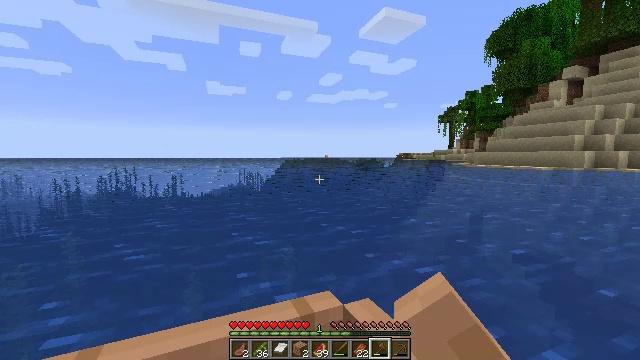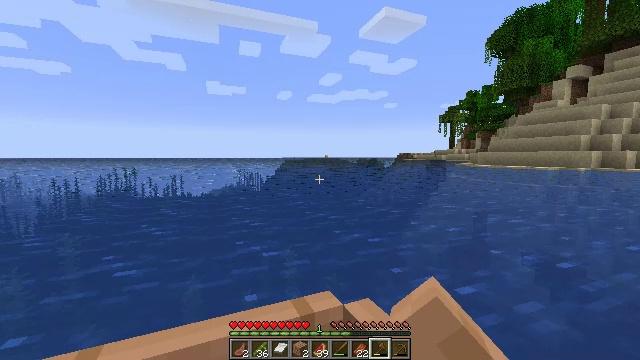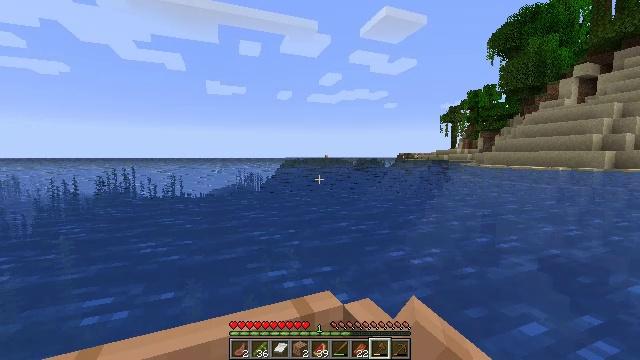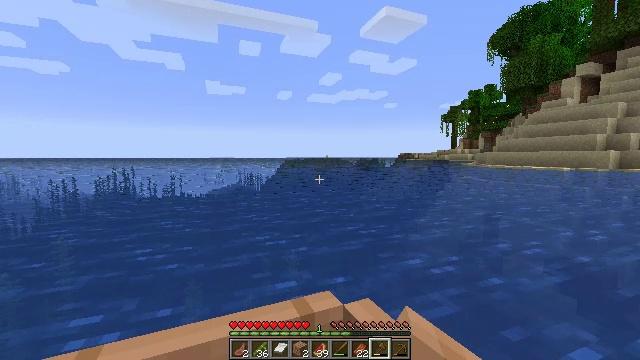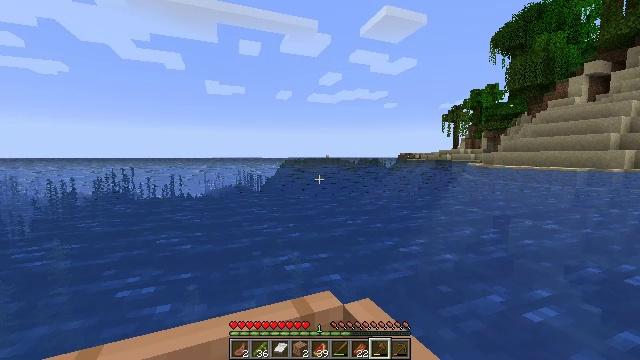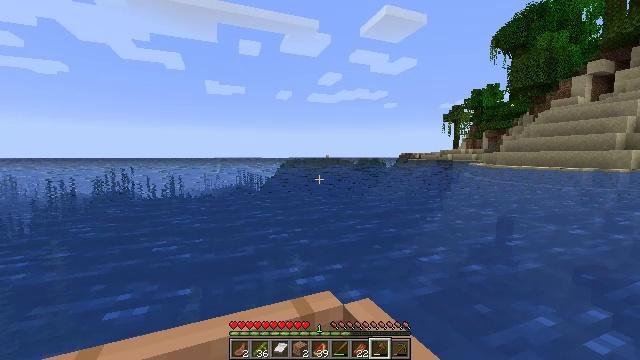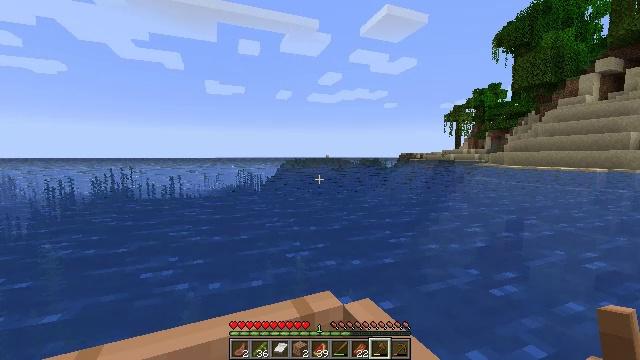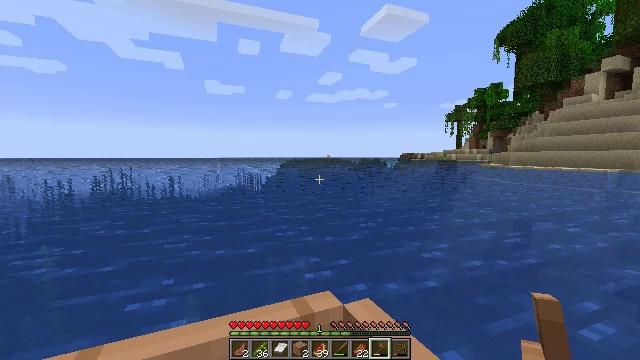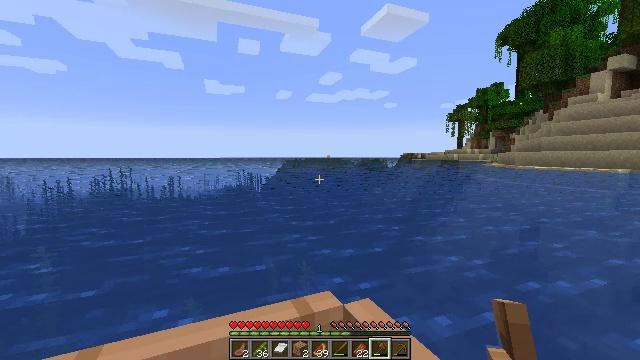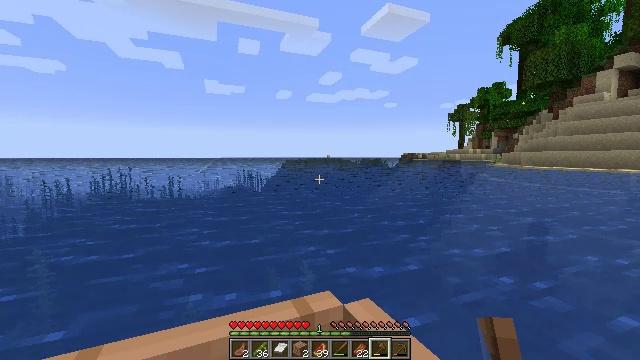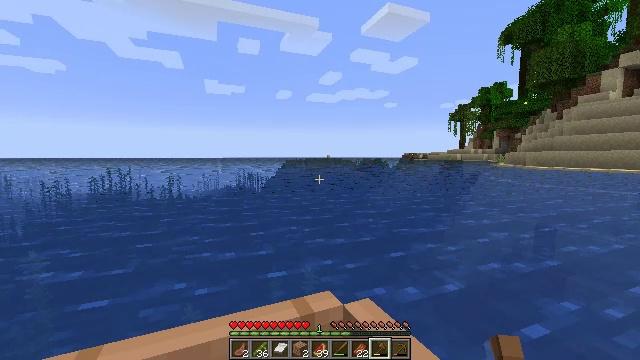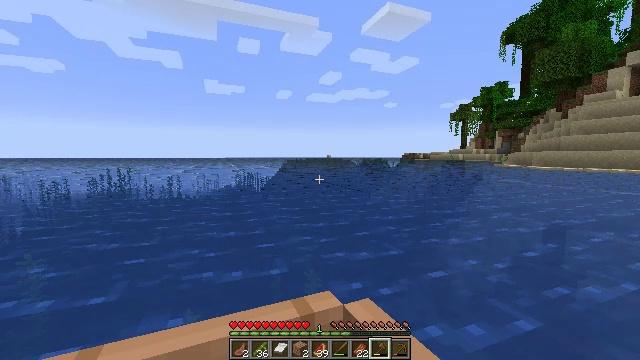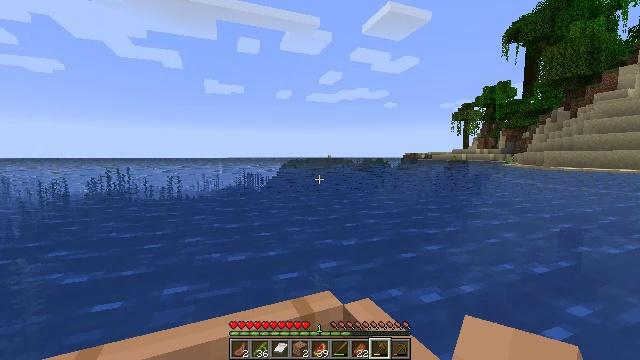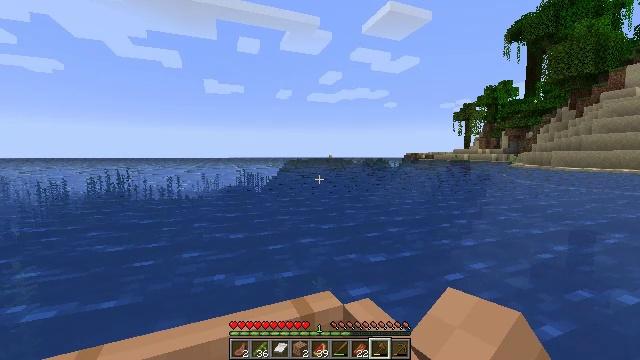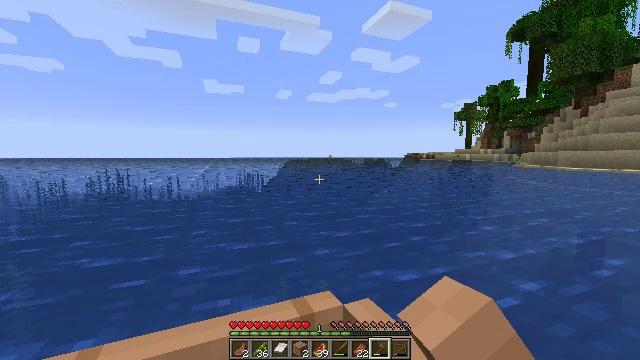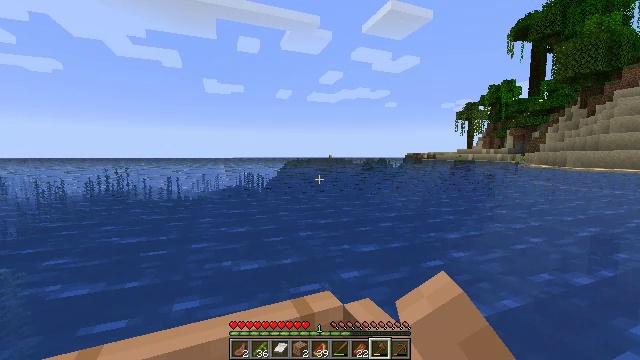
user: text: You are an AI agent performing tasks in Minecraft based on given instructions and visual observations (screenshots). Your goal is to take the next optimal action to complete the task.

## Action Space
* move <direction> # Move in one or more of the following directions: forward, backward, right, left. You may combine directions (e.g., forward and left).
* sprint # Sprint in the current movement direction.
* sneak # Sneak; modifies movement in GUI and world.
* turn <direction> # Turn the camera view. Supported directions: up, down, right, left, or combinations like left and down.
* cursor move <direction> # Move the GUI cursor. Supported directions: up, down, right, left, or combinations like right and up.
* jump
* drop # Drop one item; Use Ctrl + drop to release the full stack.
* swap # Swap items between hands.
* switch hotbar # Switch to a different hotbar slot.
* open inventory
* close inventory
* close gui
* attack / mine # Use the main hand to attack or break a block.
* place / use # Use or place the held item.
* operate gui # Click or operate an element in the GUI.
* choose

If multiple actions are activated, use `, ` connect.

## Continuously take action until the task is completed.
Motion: motion action
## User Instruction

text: Mine the kelp plant underwater.
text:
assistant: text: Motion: move forward
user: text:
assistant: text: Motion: move forward
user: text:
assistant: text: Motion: move forward
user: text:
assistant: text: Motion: move forward
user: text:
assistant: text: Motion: move forward
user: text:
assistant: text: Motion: move forward
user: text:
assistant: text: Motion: move forward
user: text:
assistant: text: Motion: move forward
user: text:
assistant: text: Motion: move forward
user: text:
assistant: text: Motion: move forward
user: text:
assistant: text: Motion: move forward
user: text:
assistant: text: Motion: move forward
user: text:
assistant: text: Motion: move forward
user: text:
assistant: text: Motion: move forward
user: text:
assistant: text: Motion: move forward
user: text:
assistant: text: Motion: move forward
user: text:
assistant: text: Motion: move forward
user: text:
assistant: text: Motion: move forward
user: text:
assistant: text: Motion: move forward
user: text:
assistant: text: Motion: move forward
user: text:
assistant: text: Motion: move forward
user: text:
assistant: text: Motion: move forward
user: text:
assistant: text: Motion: move forward
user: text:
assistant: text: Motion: move forward
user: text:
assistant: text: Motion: move forward
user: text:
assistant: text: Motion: move forward
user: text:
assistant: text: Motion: move forward
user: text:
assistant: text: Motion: move forward
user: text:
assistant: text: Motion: move forward
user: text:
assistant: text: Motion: move forward